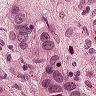
Metastatic tissue present: yes